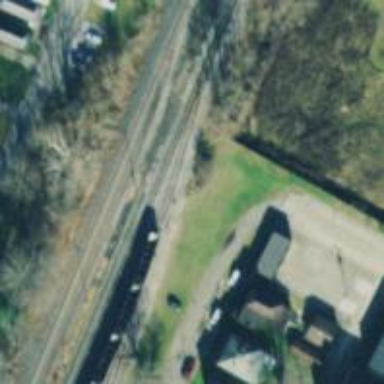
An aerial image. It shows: Rail spur service.